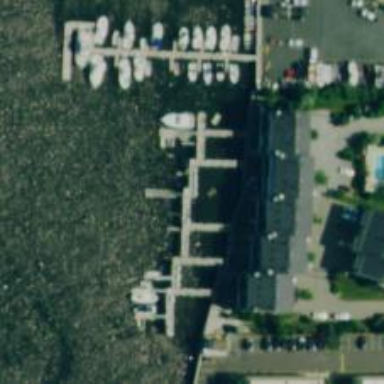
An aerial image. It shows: Man-made pier.